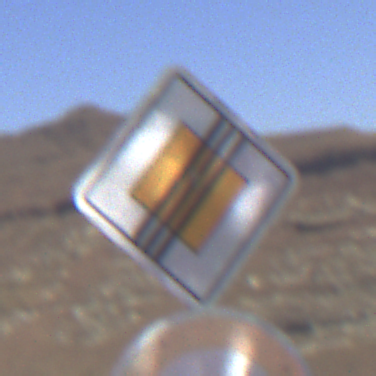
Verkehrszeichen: EndeVorfahrtsstrasse
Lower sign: Geschwindigkeit70
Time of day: Midday
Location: Outdoor (Nature)
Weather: Clear
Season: NotSpecified
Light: Natural